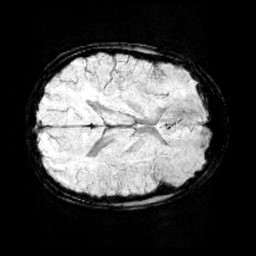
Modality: minIP
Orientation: axial
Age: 11
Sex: female
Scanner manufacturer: siemens
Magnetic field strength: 3 T
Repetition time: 0.027 s
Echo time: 0.02 s